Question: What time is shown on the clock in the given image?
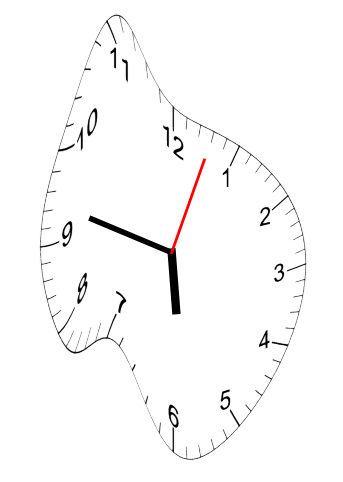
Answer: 05:47:03